Question: I'm trying to figure out how exactly gdi+ graphics containers works with different graphic units. Take a look at the below code. It compiles, you can paste it into a fresh new form.
'''
void Form2_Paint(object sender, PaintEventArgs e)
{
var gfx = e.Graphics;
System.Diagnostics.Debug.WriteLine("DpiX={0}, DpiY={1}", gfx.DpiX, gfx.DpiY);
gfx.PageUnit = GraphicsUnit.Inch;
var pen = new Pen(Color.Black, 0.01f);
// Create outer container, 2 inches in size with X and Y set to 0.1 inches
var outerContainer = gfx.BeginContainer(
new RectangleF(0.1f, 0.1f, 2, 2),
new RectangleF(0, 0, 2, 2),
GraphicsUnit.Pixel);
// Draw the outer rectangle
gfx.DrawRectangle(pen, new Rectangle(0, 0, 2, 2));
// Create inner container, 1 inch in size with X and Y set to 0.1 inches
var innerContainer = gfx.BeginContainer(
new RectangleF(0.1f, 0.1f, 1, 1),
new RectangleF(0, 0, 1, 1),
GraphicsUnit.Pixel);
// Draw the inner rectangle
gfx.DrawRectangle(pen, new Rectangle(0, 0, 1, 1));
gfx.EndContainer(innerContainer);
gfx.EndContainer(outerContainer);
}
'''
Above code is a pretty simple example of nested graphic containers, I used no scaling transformation. This is how the form looks like when above paint handler is used:

It's pretty simple. Now, I will try to describe what the problem is.
This is a signature of the 'BeginContainer' method:
'''
public GraphicsContainer BeginContainer(
RectangleF dstrect,
RectangleF srcrect,
GraphicsUnit unit
)
'''
is 'GraphicsUnit unit' argument.
From MSDN:
> Member of the GraphicsUnit enumeration that specifies the unit of measure for the container.
This appears to be true!
As you can see in my code I'm using Inch units as such: 'gfx.PageUnit = GraphicsUnit.Inch'.
But, when I'm creating containers this is what I'm passing as units argument to the 'BeginContainer' method: 'GraphicsUnit.Pixel'. What happens after the container is created? (what I actually want). But if I pass 'GraphicsUnit.Inch' (or millimeters or else) to the argument, . So, it seems that in order to accomplish what I want (use inches) I have to specify pixels?
This makes no sense to me. You can try changing units in 'BeginContainer' methods in above code and observe strange results. I've read the MSDN and everything I could gather on this but I am still clueless.
I'm writing software which draws a lot of stuff using gdi+ and it's using millimeter units for printing purposes - when I started using containers I was quite surprised that I apparently need to specify pixels as units. I'm really suspicious of any printing code where are mentioned. It must be that I have a big misunderstanding of this matter.
So, all above considered, my question is: what is the purpose of the 'unit' argument in this method?
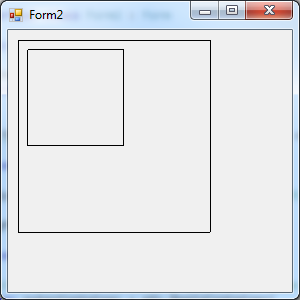
Answer: Unfortunately, GDI+ is as far as I can tell one of the most poorly documented APIs in Windows. Some browsing on the web turns up very few people really using it much, and no insight into your question.
Even more unfortunately, the GDI+ API was basically copied straight over to the .NET 'Graphics' object. Even the documentation was for the most part just copied verbatim. Note the similarities between the .NET <URL> pages.
To further complicate matters, there is <URL> which tantalizingly reads:
> Another example is the Save and BeginContainer methods in Graphics class, which perform very differently, yet have the same MSDN documentation that fails to differentiate between the two calls
...but fails to go into any detail as to how these two methods are in fact different.
Now, all that said, with some experimentation, I think I've decoded the parameters and behavior:
- 'unit''srcrect'- 'dstrect''Graphics'- 'Graphics.PageUnit''GraphicsUnit.Display'
I could not find hint of the first two points above in the documentation. It was only through experimentation and careful observation that I learned that, and frankly without actual documentation to back my conclusion up, I'm still not 100% sure about it.
There a hint of the third point in the documentation of the 'BeginContainer()' method:
> The graphics state established by the BeginContainer method includes the rendering qualities of the default graphics state; any rendering-quality state changes existing when the method is called are reset to the default values.
At first glance, this sentence seems to be saying that only the "rendering-quality state changes" are reset. But reading more carefully, one sees that part of the state is simply being called out in particular, as it is in all of the state that is reset. Granted, a more careful reading does not gain oneself any understanding :(, but at least one can see the sentence shouldn't be taken as the last word on that's reset.
So the key to getting things to work correctly would be to specify the units you want to work in (e.g. 'GraphicsUnit.Inch') at every step of the way: in the initial settings before you create a container, in the call to 'BeginContainer()' (but here, only to control the way 'srcrect' is being interpreted), and then finally just after 'BeginContainer()', setting the 'Graphics.PageUnit' property again.
When I did it that way, I was able to use whatever units I wanted to drawing. I could even mix and match, though of course that resulted in some non-intuitive values being passed for the container rectangles as compared to the rectangles I was drawing.
As an example, here's a snippet where I use inches for the initial 'Graphics' state, and millimeters for the container:
'''
gfx.PageUnit = GraphicsUnit.Inch;
using (Pen blackPen = new Pen(Color.Black, 0.01f))
using (Pen redPen = new Pen(Color.Red, 0.01f))
{
gfx.DrawRectangle(blackPen, .25f, .25f, 2, 2);
var outerContainer = gfx.BeginContainer(
new RectangleF(.25f, .25f, 2, 2),
new RectangleF(0, 0, 2 * 25.4f, 2 * 25.4f),
GraphicsUnit.Millimeter);
gfx.PageUnit = GraphicsUnit.Millimeter;
gfx.DrawRectangle(redPen, .25f * 25.4f, .25f * 25.4f, 1.5f * 25.4f, 1.5f * 25.4f);
gfx.EndContainer(outerContainer);
}
'''
That produces this image:

So I'm able to draw a 2x2 inch rectangle outside the container, and then inside the container I draw a 1.5x1.5 inch rectangle, but do so using millimeters (converting explicitly in the parameters, just to make it clearer to myself what I'm doing).